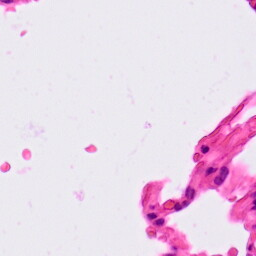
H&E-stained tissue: Lung